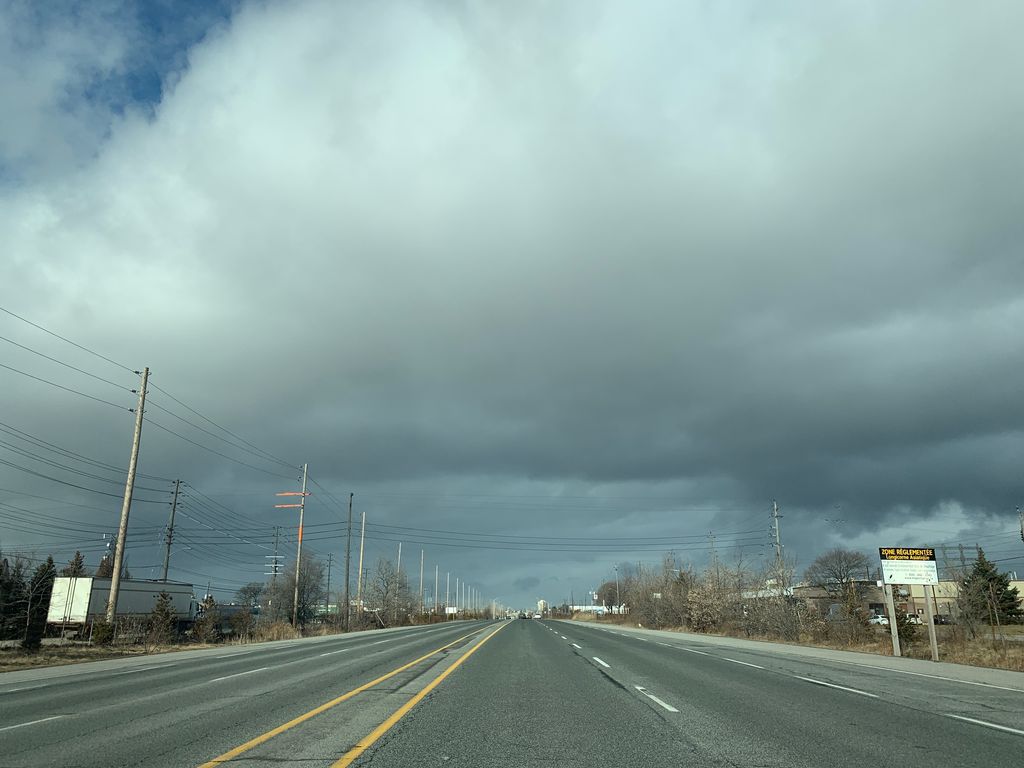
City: toronto